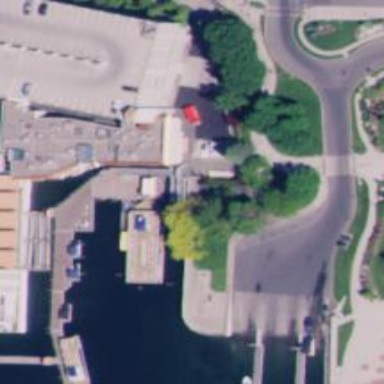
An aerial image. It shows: Man-made pier.